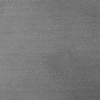
Atmospheric dust classification: dusty